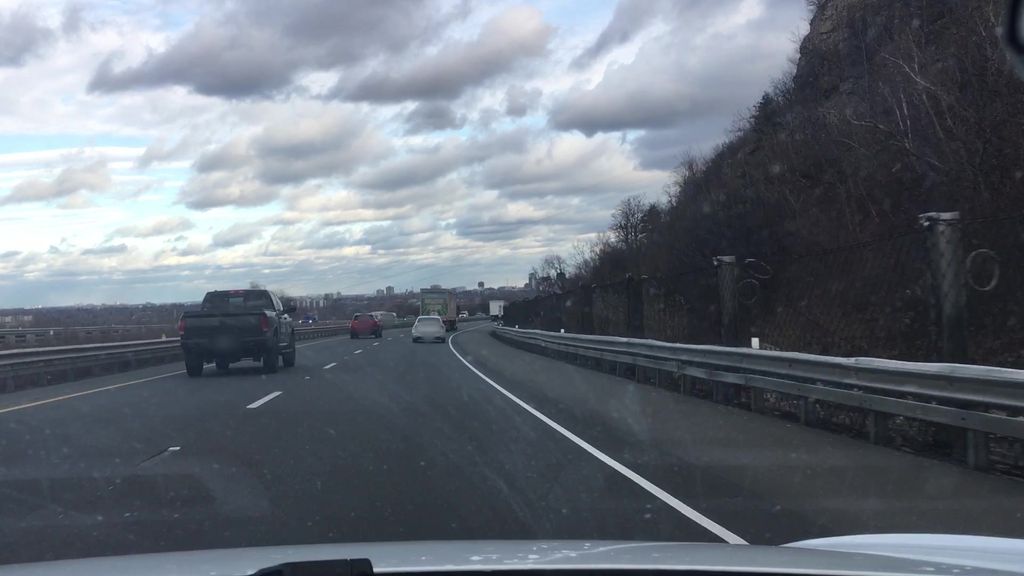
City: hamilton